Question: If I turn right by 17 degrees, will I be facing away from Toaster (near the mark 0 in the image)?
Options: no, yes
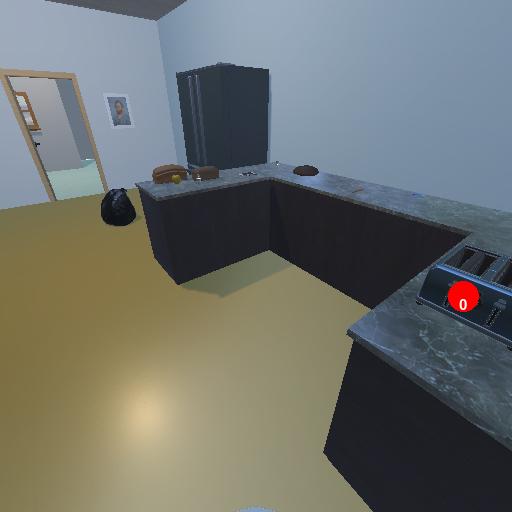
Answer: no